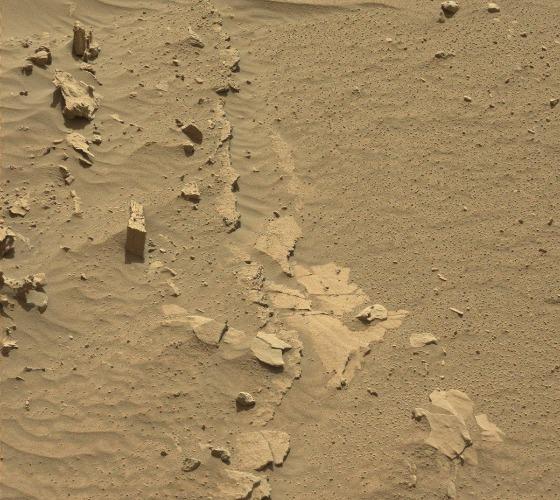
Terrain classes present: Bedrock, Gravel / Sand / Soil, Rock, Shadow